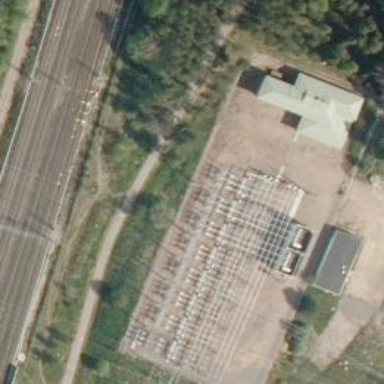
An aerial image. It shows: Traction substation for power supply.